Interaction volume radius: 10 \u00c5
Interaction volume height: 35 \u00c5
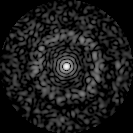
Disorder parameter: 0.8143